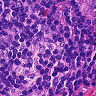
Metastatic tissue present: no